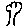
Label: tree